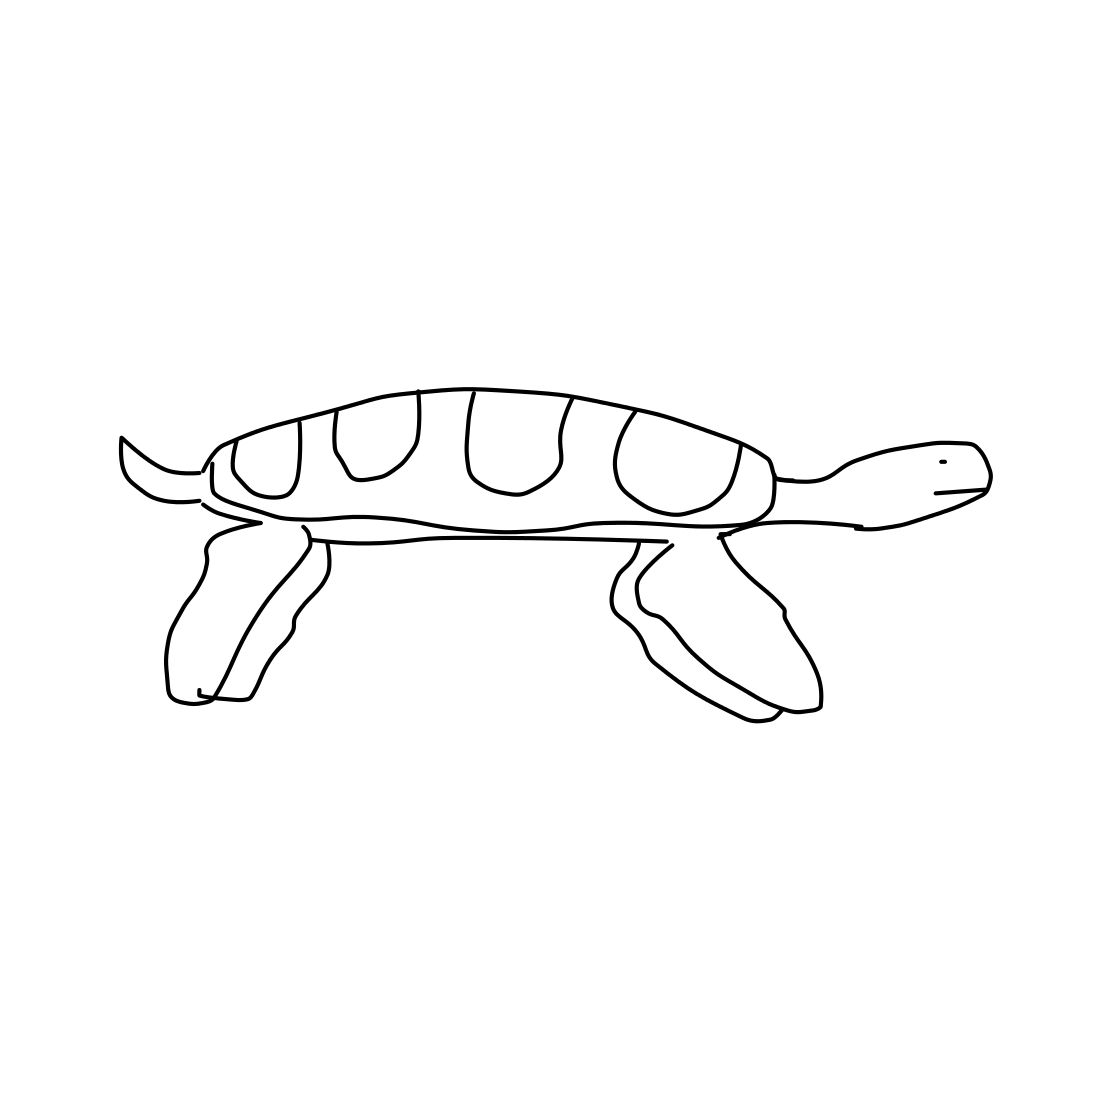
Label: sea turtle